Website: lowes
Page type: account-selection
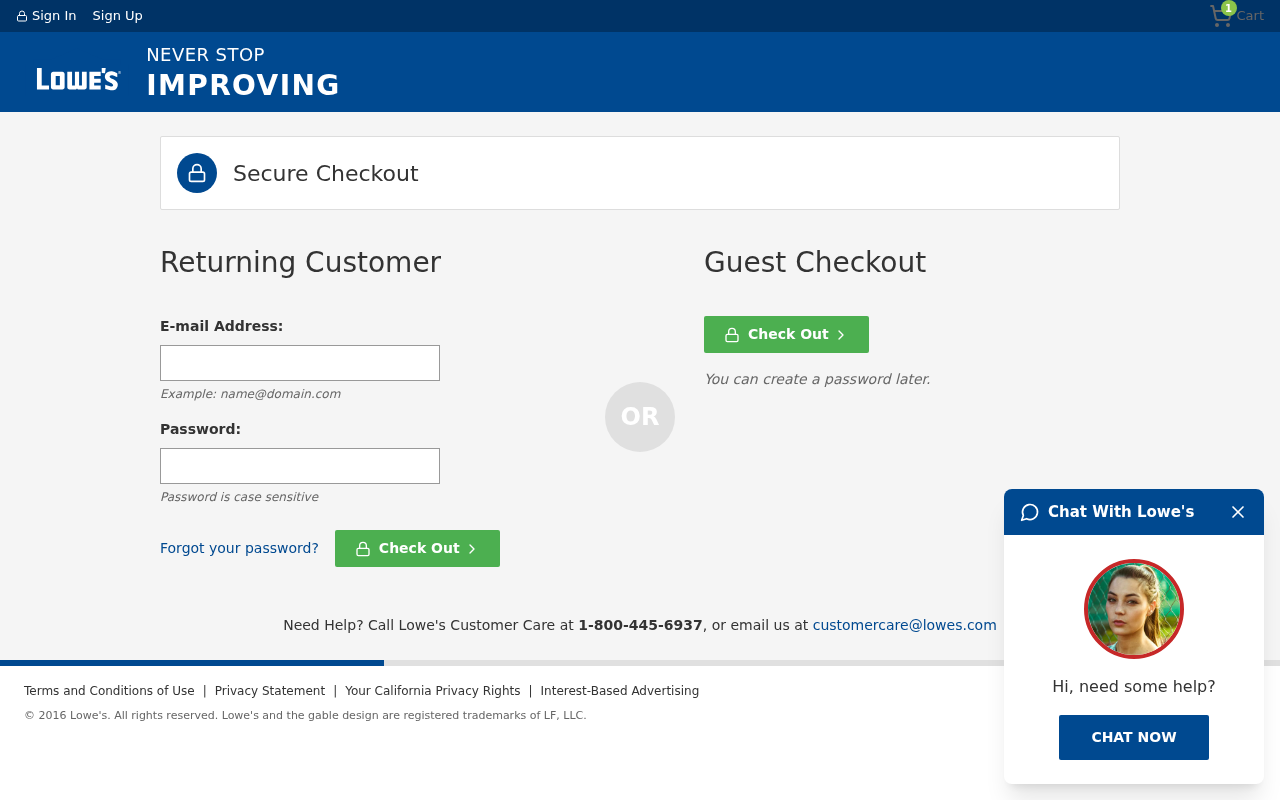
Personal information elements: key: PII_LOGIN_USERNAME
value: brittany7939
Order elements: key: ORDER_NUM_ITEMS
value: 1